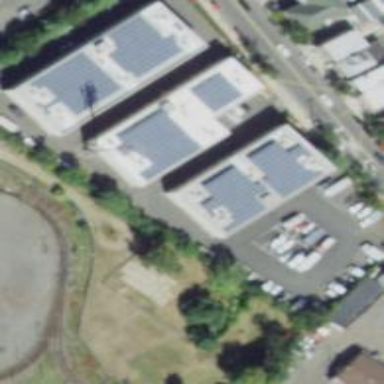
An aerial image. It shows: Building used for storage rental.